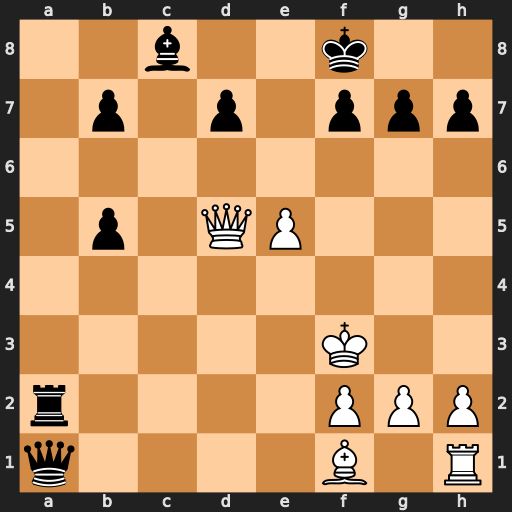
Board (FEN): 2b2k2/1p1p1ppp/8/1p1QP3/8/5K2/r4PPP/q4B1R
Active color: w
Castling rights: -
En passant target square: -
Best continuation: Qc5+ Ke8 Qxc8+ Ke7 Qc5+